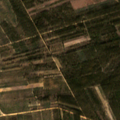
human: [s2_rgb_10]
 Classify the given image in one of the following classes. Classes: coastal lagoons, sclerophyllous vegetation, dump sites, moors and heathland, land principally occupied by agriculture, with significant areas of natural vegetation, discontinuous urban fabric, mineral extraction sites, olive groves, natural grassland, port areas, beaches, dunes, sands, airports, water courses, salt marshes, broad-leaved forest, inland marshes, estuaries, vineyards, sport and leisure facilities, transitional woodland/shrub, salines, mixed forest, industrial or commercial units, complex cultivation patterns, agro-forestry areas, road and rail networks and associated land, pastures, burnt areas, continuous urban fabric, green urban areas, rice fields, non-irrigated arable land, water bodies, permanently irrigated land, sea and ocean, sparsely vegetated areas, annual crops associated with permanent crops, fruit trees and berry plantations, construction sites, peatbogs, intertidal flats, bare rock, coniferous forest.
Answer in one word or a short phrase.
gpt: complex cultivation patterns, land principally occupied by agriculture, with significant areas of natural vegetation, broad-leaved forest, transitional woodland/shrub